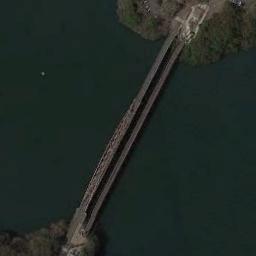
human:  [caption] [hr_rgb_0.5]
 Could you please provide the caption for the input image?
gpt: A bridge connects the green areas on both sides of the green river .

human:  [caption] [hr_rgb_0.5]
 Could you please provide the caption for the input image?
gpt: A bridge built on a dark blue river .

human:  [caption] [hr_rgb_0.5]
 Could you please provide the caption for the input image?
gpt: There is a bridge over the river with some plants on the both sides .

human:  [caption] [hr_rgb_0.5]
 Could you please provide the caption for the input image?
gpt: There are two parallel bridges, And the color of the water is dark green .

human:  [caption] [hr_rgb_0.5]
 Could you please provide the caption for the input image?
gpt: The bridge connects two islands across the sea .